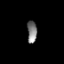
Tissue: lung
Cell type: Myeloid cells
Senescence score: 0.5817
Nuclear area (px): 211
Mean DAPI intensity: 125.047